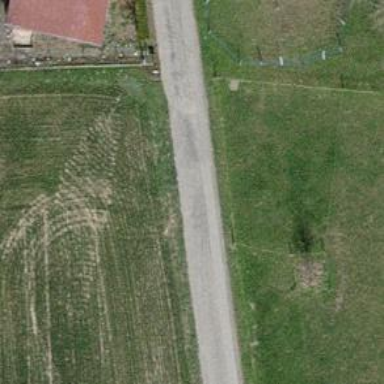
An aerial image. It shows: Agricultural vehicle on residential road.